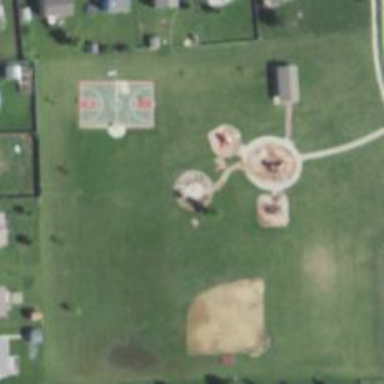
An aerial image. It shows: Playground featuring roundabout.